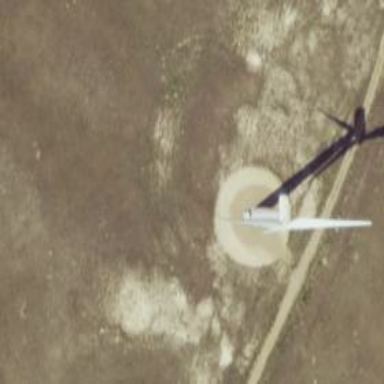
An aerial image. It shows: Wind power generator employing wind turbines.